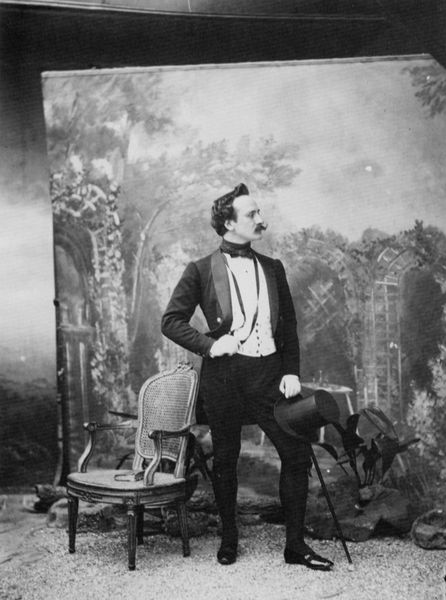
Titel: Caran d'Ache (Emmanuel Poiré) (1859-1909), Karikaturist
Künstler: Atelier Nadar
Institution: unbekannt
Schlagwörter: hand, mann, weiß, landschaft, stadt, blumen, elegant, frisur, grau, hintergrund, hut, jahrhundertwende, profil, schwarz, stirn, stuhl, blick, zylinder, anzug, bart, hose, jung, schnurrbart, architektur, stehen, steine, bild, portrait, porträt, rückenlehne, boden, pose, sessel, stehend, pflanze, pflanzen, locken, seide, stock, garten, armlehne, bogen, gehstock, haltung, schuhe, dekoration, frack, schnurbart, tapete, ornamente, atelier, uhr, edel, fliege, gehrock, schnauzer, weste, hoch, foto, fotografie, photographie, eng, stolz, hintegrund, buch, schwarz weiß, bürger, bürgertum, leinwand, spazierstock, stiefel, schuh, photo, gekämmt, armlehnen, hüfte, dandy, kulisse, korbstuhl, lackschuhe, fotographie, posierend, aufnahme, haartolle, rückwand, sitzgelegenheit, tolle, tief, studio, fotostudio, zilynder, meta, fotogtafie, fotograf, pomade, porträtfoto, baststuhl, kapitalist, patrizier 19. jahrhundert, schnuazbart, wichs